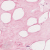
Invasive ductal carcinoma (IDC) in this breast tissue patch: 0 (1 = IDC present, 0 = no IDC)